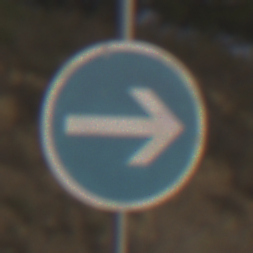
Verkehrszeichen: VorgeschriebeneFahrtrichtungHierRechts
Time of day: Dawn
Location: Outdoor (RoadRail)
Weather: Clear
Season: NotSpecified
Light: Natural